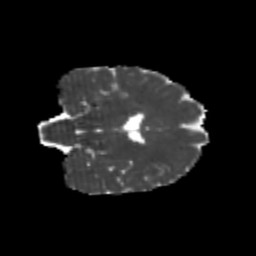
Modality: MD
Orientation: coronal
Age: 25
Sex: female
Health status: healthy
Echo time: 0.074 s